【题型】填空题　【知识点】平面几何　【难度】easy
如图，直线 $AB$、$CD$ 相交于点 $O$、$\angle AOC = 30^\circ$，半径为 $1\text{cm}$ 的圆的圆心 $P$ 在直线 $AB$ 上，且与点 $O$ 的距离为 $8\text{cm}$，若点 $P$ 以 $1\text{cm/s}$ 的速度由 $A$ 向 $B$ 的方向运动，当运动时间 $t$ 为\underline{\quad }时，$\odot P$ 与直线 $CD$ 相切。

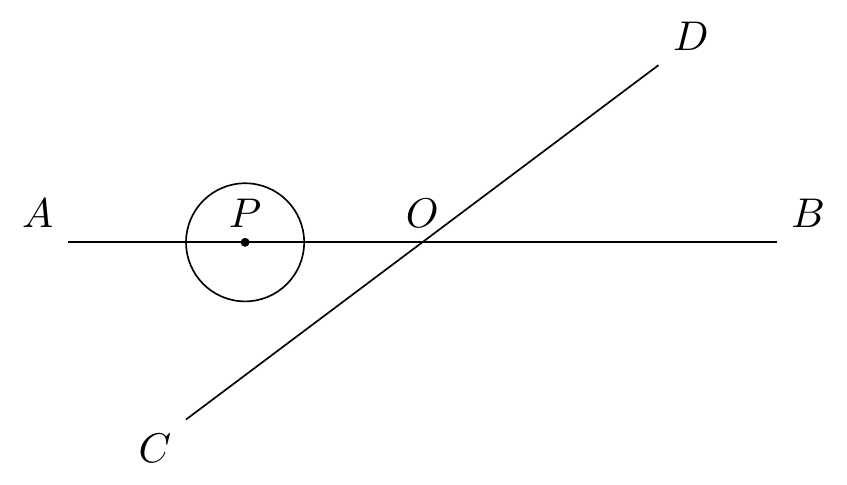
【解答】
解: 当 $\odot P$ 在射线 $OA$ 上，设 $\odot P$ 与 $CD$ 相切于点 $E$，$P$ 移动到 $M$ 时，连接 $ME$。

$\because \odot P$ 与直线 $CD$ 相切，

$\therefore \angle OEM = 90^\circ$，

$\therefore$ 在 $Rt\triangle OEM$ 中，$ME = 1\text{cm}$，$\angle AOC = 30^\circ$，

$\therefore OM = 2ME = 2(\text{cm})$，

则 $PM = OP - OM = 8 - 2 = 6(\text{cm})$，

$\because \odot P$ 以 $1\text{cm/s}$ 的速度沿由 $A$ 向 $B$ 的方向移动，

$\therefore \odot P$ 移动 $6\text{s}$ 时与直线 $CD$ 相切。

当 $\odot P$ 在射线 $OB$ 上时，同理可求 $\odot P$ 移动 $10\text{s}$ 时与直线 $CD$ 相切。

故答案为：$10\text{s}$ 或 $6\text{s}$。
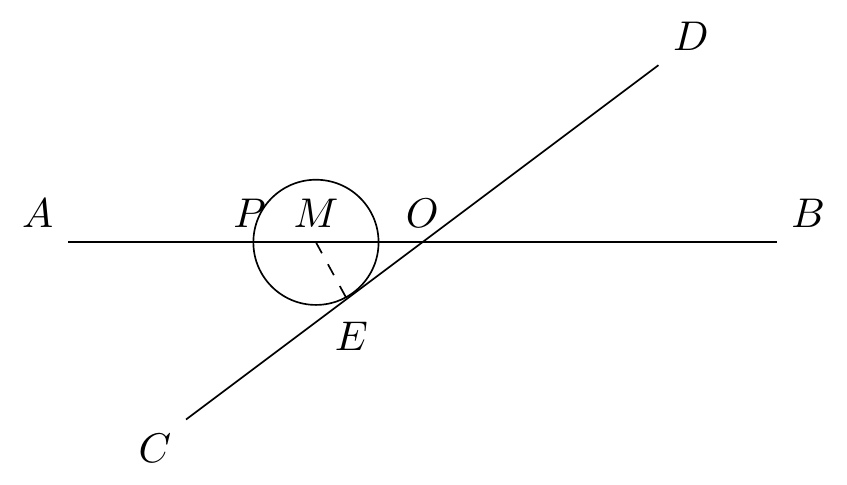